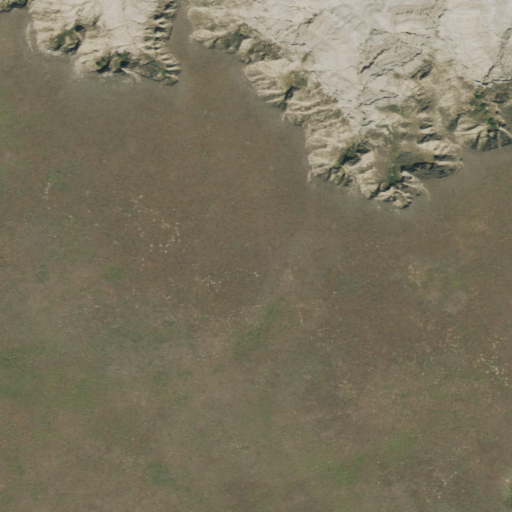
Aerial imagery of mountain in South Dakota named Red Dog Table containing grassland and barren land